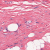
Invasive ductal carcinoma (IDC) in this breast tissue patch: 0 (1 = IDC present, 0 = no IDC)